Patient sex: F
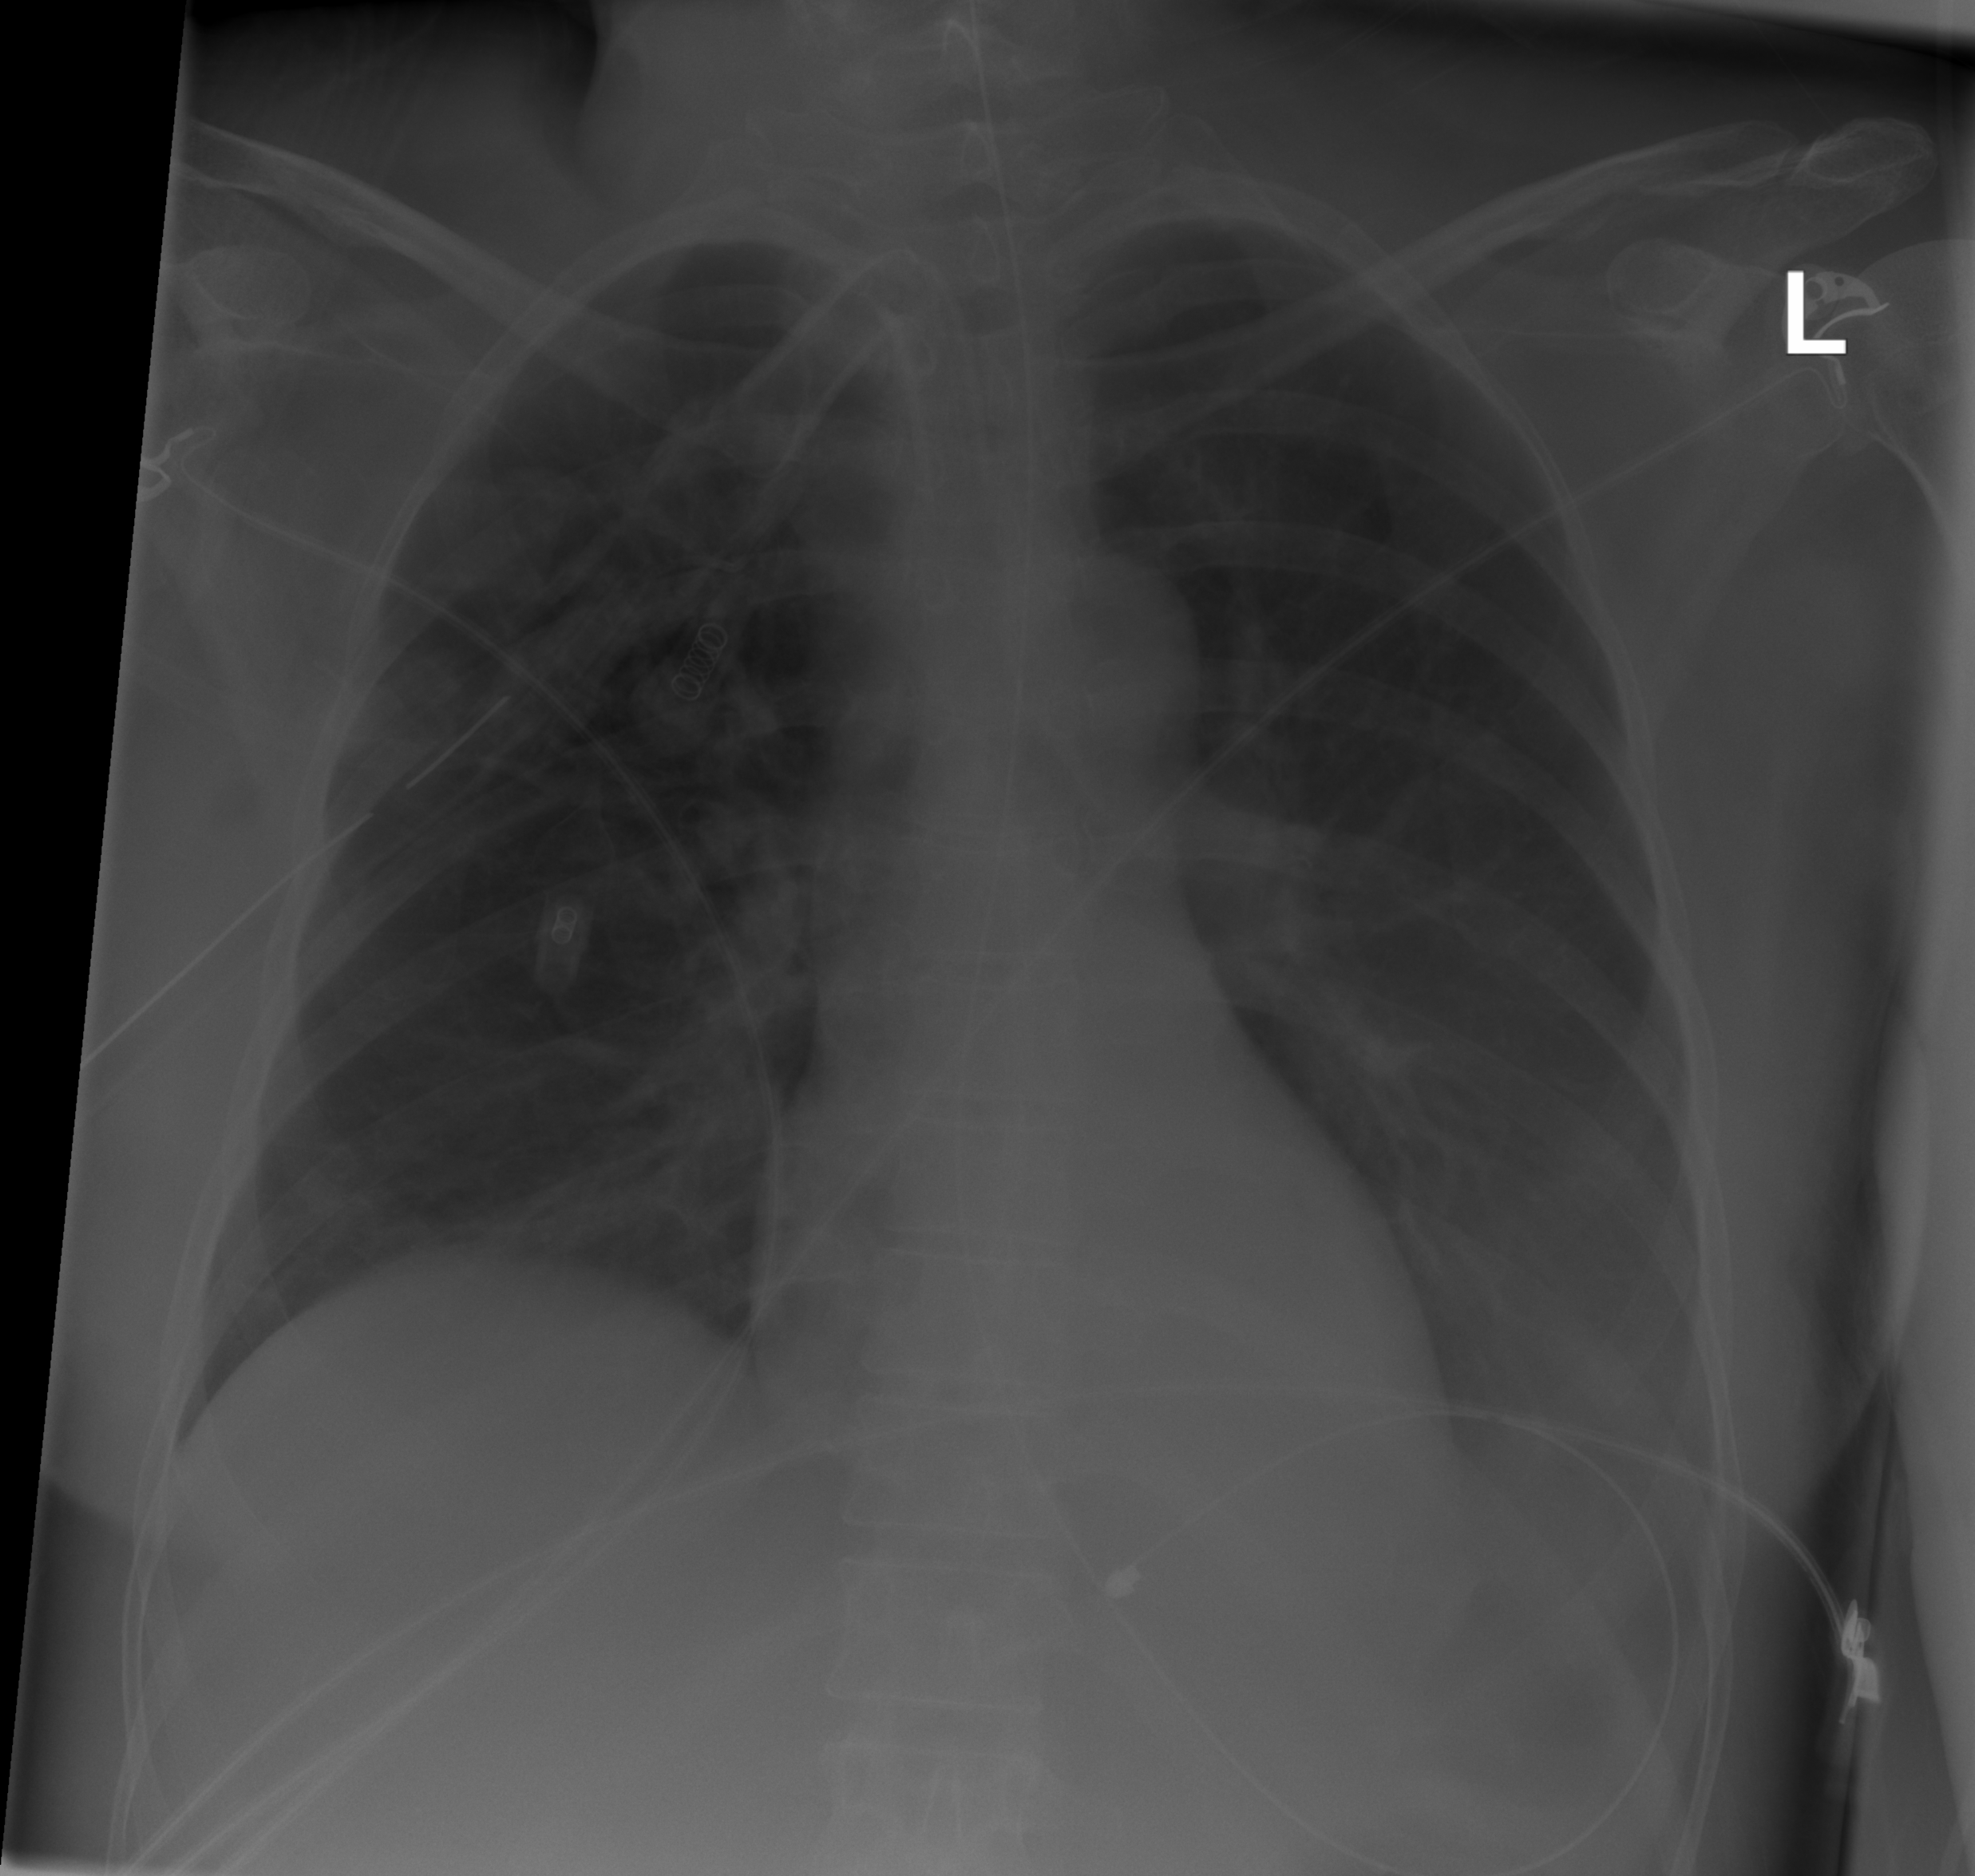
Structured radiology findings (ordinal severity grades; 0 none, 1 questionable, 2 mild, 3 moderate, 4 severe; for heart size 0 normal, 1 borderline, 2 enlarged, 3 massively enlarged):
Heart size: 0
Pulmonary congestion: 0
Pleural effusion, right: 0
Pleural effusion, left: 2
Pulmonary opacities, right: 0
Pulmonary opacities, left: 0
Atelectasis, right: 0
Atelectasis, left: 2